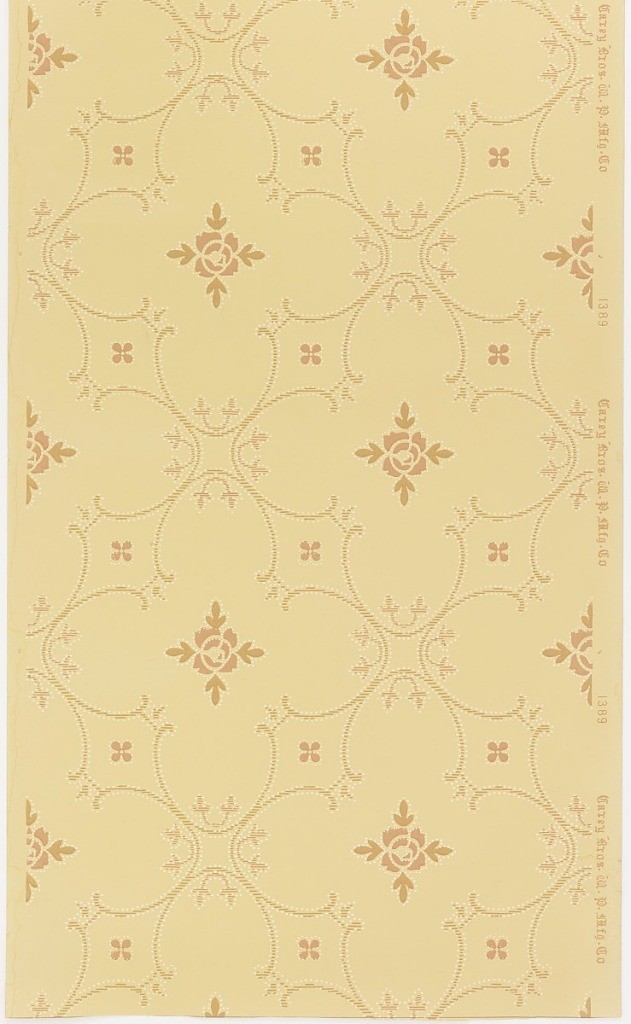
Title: Ceiling paper
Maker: Carey Bros. W.P. Mfg. Co., Philadelphia, Pennsylvania, founded 1882
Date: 1905–1915
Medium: Machine-printed paper, liquid mica
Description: Quatrefoil shapes having the appearance of embroidered stitching with fill of stylized floral motif. Four-petaled floral motif centered in void between quatrefoils. Printed in terra cotta and tan on lighter tan ground.